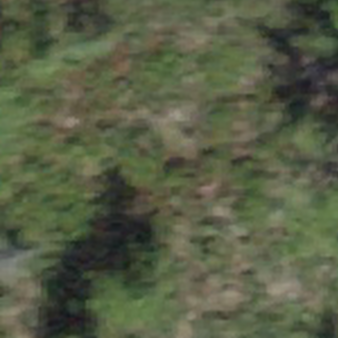
Label: other